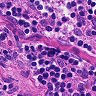
Metastatic tissue present: no